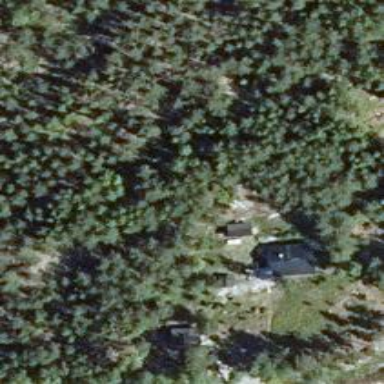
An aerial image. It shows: Cottage in residential area.